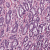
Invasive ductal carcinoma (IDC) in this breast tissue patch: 1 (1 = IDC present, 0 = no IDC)